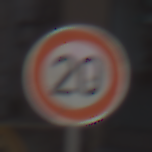
Verkehrszeichen: Geschwindigkeit20
Umgebung: Outdoor, Urban
Tageszeit: SunriseSunset
Wetter: PartlyCloudy
Licht: Natural
Jahreszeit: NotSpecified
Kontrast: LowContrast